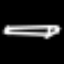
Label: pencil